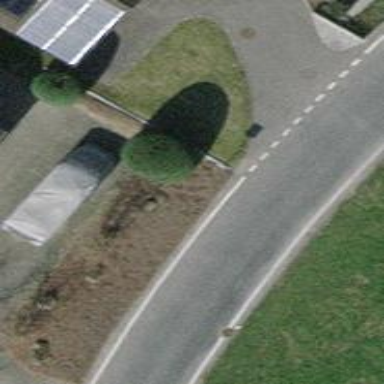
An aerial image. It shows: Hedge barrier.